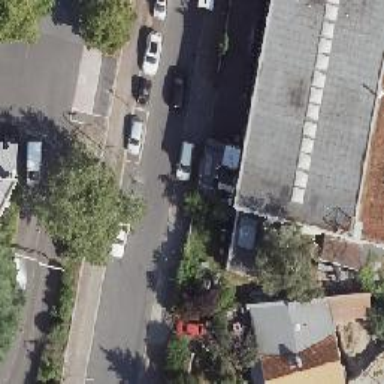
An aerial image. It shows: Parking lane for vehicles.